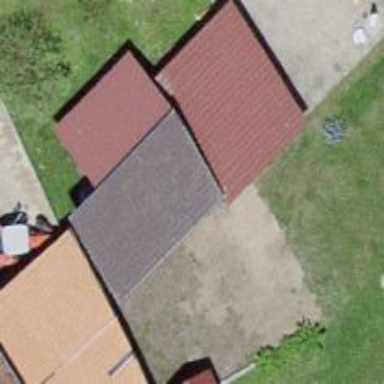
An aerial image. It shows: Garage building.